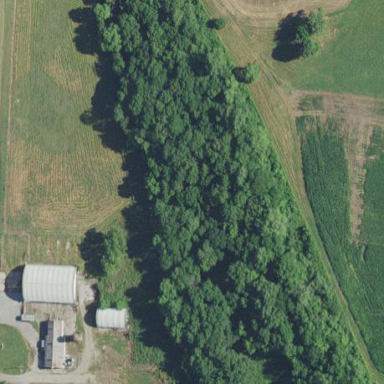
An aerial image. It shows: Farmyard with forage crops.